Field crop: maize
Growth stage: 1
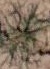
Species: salsola